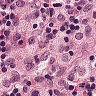
Metastatic tissue present: no